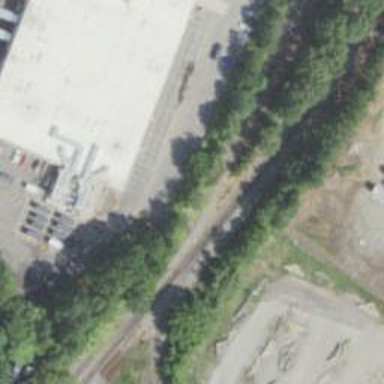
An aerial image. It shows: Railway spur service.